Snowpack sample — Loveland Pass, Silver Plume, Colorado, USA (2/11/26, 12:00 PM MST)
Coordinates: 39.663, -105.886
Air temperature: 35 °F
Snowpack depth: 82 cm
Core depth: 30 cm
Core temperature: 23 °F
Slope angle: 13°, slope face: 12°
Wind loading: high
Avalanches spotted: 1
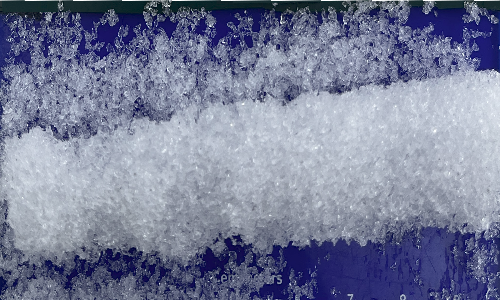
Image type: core
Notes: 1 small avalanche spotted on the north side of the bowl, lots of wind loading